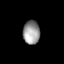
Tissue: skin
Cell type: Fibroblasts
Senescence score: 0.7101
Nuclear area (px): 386
Mean DAPI intensity: 151.896